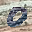
Label: 0